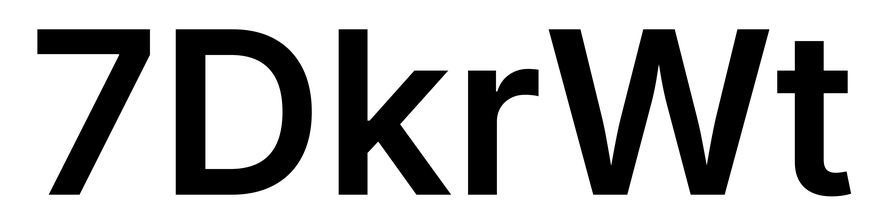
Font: Inter_SemiBold